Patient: sex F, age 39
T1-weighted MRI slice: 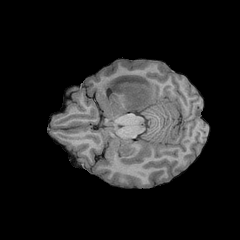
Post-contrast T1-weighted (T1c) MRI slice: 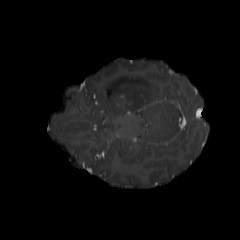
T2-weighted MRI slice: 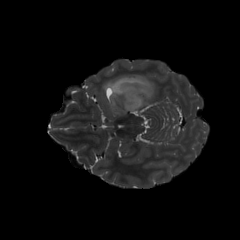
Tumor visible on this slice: yes
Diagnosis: Astrocytoma, IDH-mutant
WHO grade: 4